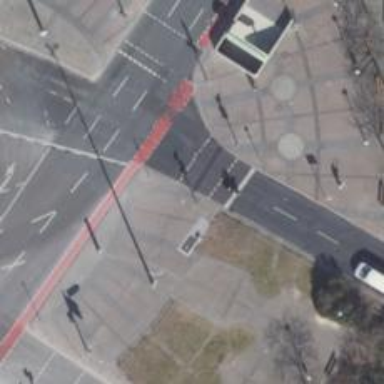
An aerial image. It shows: Footway that serves as traffic island.